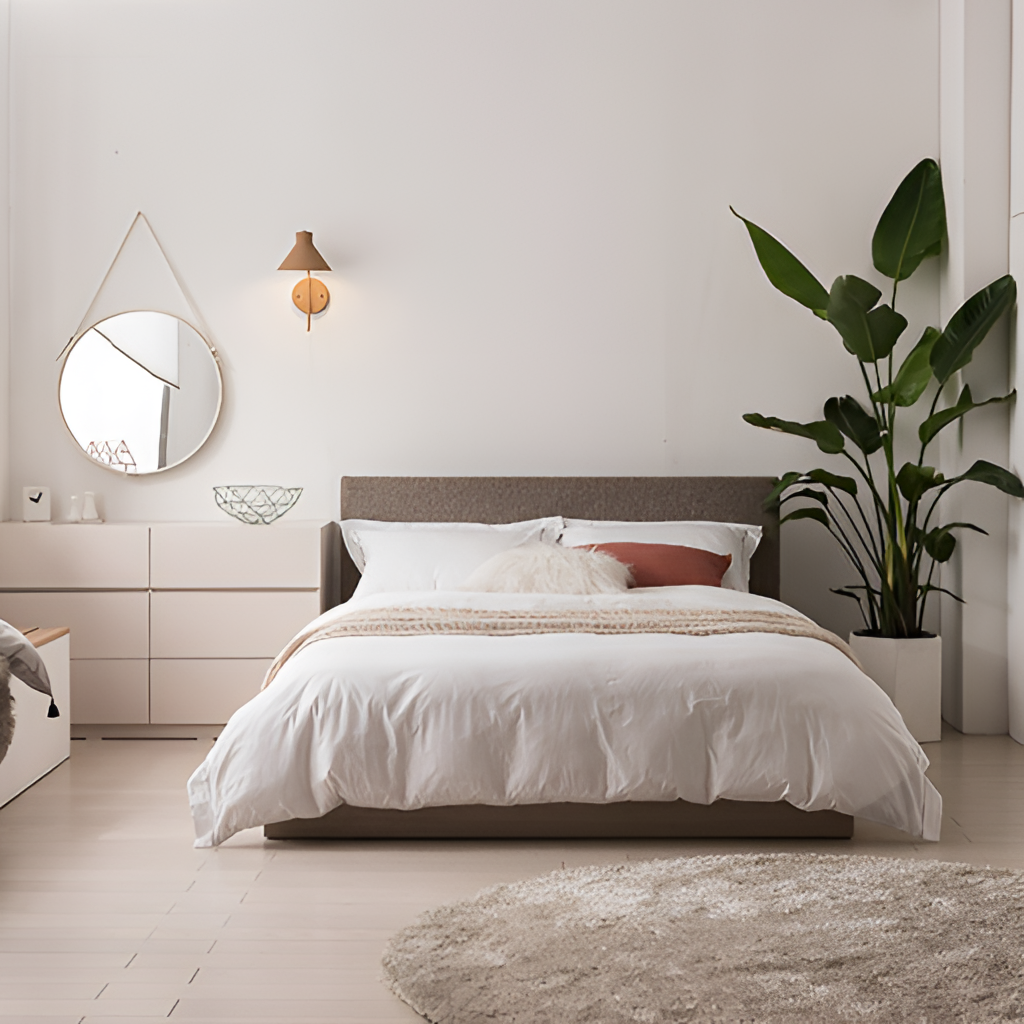
fabric bed, bedroom, beige wood flooring, with plank pattern, modern, paint wallpaper, with solid pattern